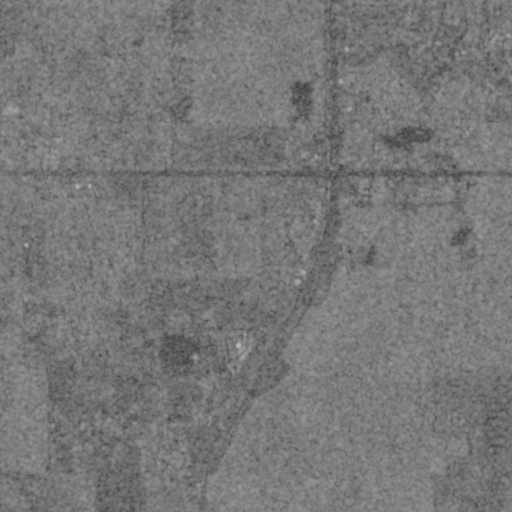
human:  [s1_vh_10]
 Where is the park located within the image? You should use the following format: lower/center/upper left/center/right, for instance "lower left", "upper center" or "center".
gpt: The park is located in the upper of the image.
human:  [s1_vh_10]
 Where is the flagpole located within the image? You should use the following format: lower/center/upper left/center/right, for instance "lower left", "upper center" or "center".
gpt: The flagpole is located in the upper right of the image.
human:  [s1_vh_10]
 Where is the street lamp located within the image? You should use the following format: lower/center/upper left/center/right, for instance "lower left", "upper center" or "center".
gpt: The street lamp is located in the upper right of the image.
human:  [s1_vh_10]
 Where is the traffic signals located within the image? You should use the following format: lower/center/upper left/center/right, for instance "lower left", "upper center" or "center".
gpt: The traffic signals is located in the center right of the image.
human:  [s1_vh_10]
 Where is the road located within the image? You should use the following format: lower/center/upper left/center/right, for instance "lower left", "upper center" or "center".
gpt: There is no road in the image.

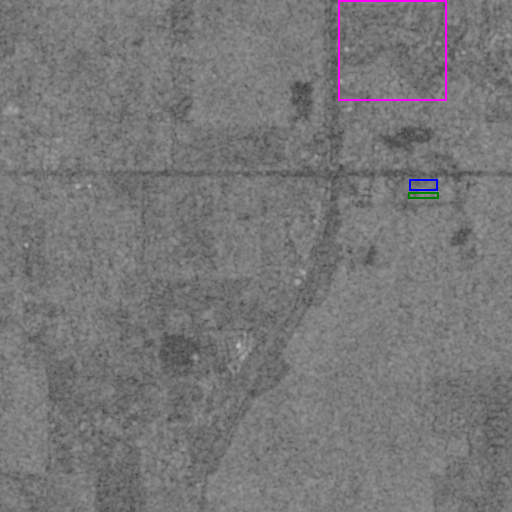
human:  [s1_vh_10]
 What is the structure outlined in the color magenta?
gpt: The structure outlined in magenta is a park.
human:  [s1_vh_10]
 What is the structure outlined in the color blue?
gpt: The structure outlined in blue is a parking lot.
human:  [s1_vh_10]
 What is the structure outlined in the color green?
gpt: The structure outlined in green is a building.
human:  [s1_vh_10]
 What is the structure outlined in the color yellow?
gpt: There is no yellow outline.